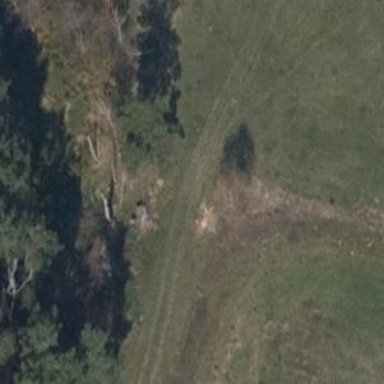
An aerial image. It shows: Shelter that serves as hunting stand.